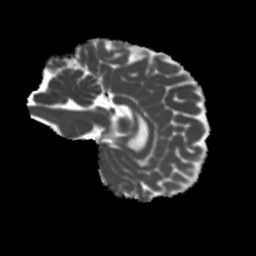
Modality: MD
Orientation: sagittal
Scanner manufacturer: siemens
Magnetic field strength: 3 T
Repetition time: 4 s
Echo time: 0.0594 s